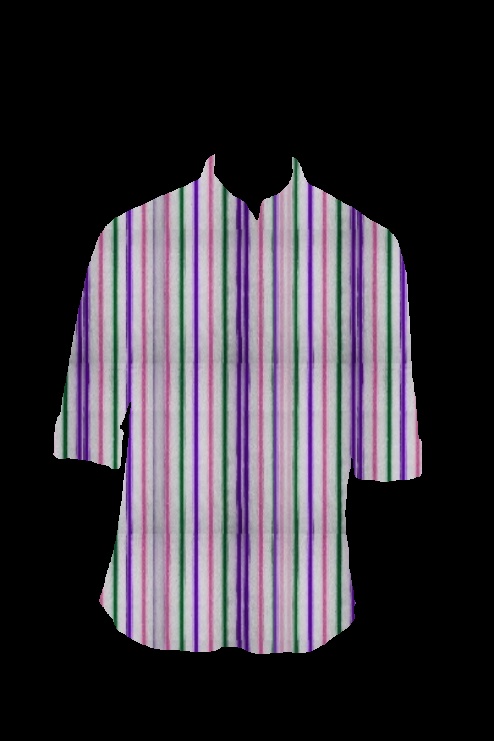
purple multi stripe button up tee